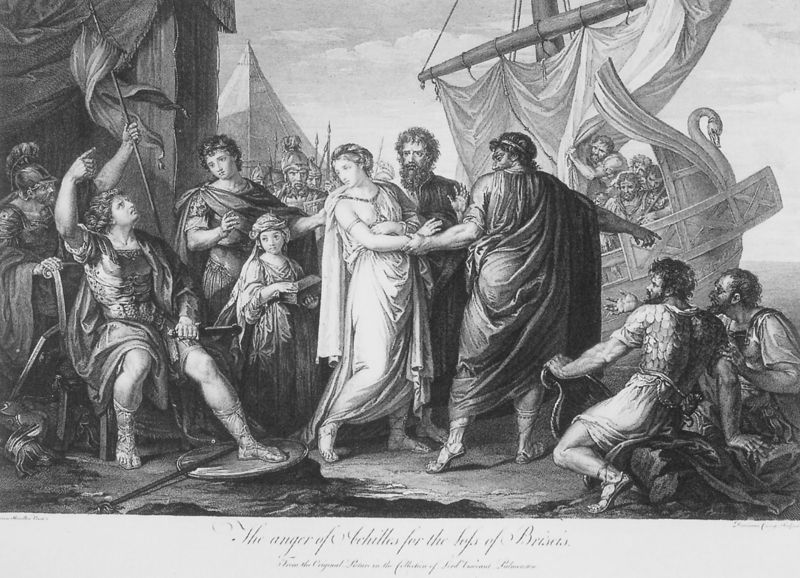
Titel: Achills Zorn über den Verlust der Biseis (Faksimile nach Gavin Hamilton)
Künstler: Domenico Cunego
Institution: Braunschweig, Herzog Anton Ulrich-Museum
Schlagwörter: himmel, kampf, mann, meer, wasser, frauen, menschen, sitzen, frau, kleid, männer, stuhl, zeichnung, menge, dienerin, stehen, gewand, sitzend, stehend, schiff, schrift, segel, schwan, stab, fahne, flagge, mast, segelschiff, grafik, thron, sandalen, schild, antike, druck, stich, schwarzweiß, soldat, helm, herrscher, rüstung, römer, griechen, historienmalerei, ankunft, pyramide, kleopatra, zelt, helena, achilles